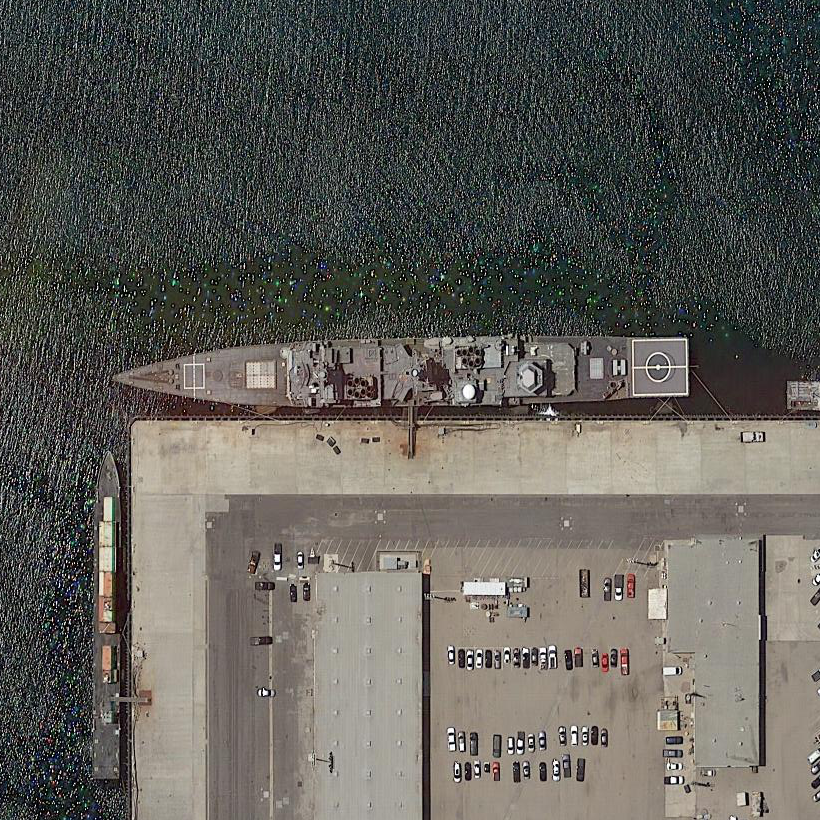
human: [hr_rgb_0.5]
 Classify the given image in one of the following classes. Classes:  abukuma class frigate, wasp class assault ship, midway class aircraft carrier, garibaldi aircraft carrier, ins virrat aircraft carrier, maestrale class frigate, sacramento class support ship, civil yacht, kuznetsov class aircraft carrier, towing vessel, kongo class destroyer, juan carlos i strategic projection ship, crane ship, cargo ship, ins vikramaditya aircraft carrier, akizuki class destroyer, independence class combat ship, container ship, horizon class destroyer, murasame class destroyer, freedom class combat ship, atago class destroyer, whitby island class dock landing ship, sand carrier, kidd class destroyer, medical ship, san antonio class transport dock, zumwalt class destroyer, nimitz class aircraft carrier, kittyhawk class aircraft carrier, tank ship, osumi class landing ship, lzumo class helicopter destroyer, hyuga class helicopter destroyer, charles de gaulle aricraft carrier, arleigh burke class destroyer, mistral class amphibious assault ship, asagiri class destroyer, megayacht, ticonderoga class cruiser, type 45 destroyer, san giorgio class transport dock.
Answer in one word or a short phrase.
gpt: Ticonderoga class cruiser